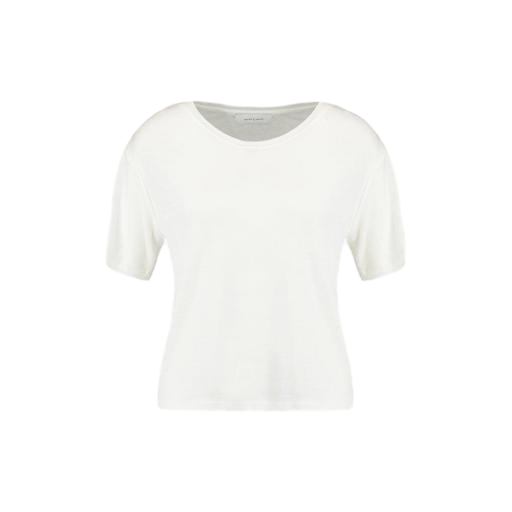
white pima t-shirt only macy, white relaxed fit t-shirt, off-white classic t-shirt, white background